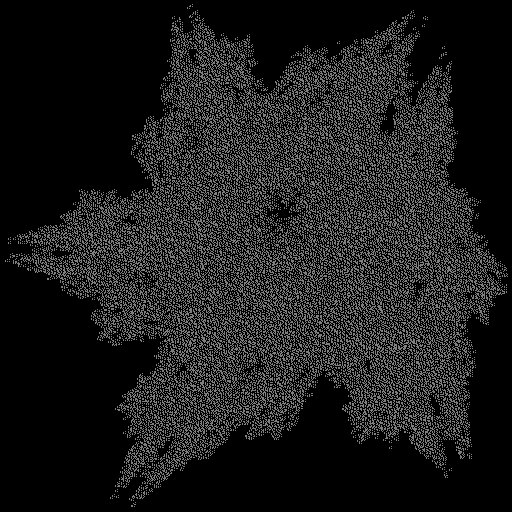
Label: bedder